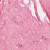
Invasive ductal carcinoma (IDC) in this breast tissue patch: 0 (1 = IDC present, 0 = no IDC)